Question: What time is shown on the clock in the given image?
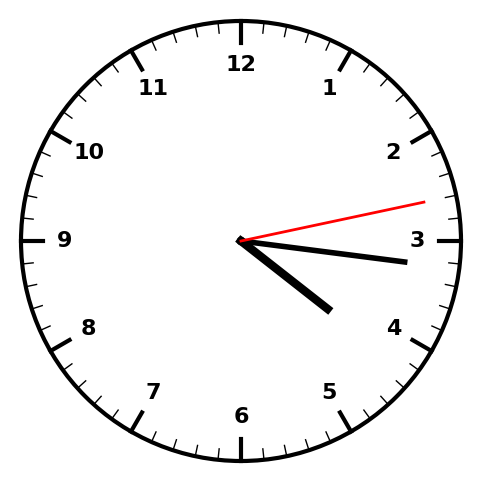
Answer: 04:16:13